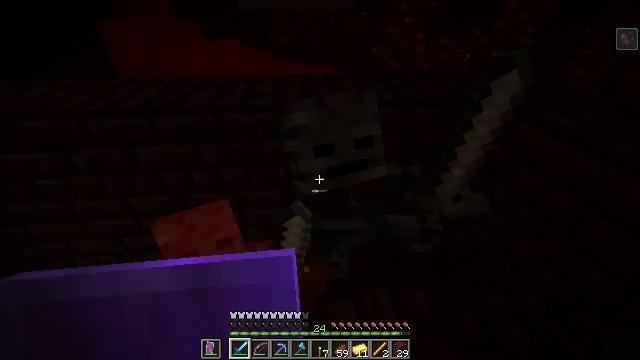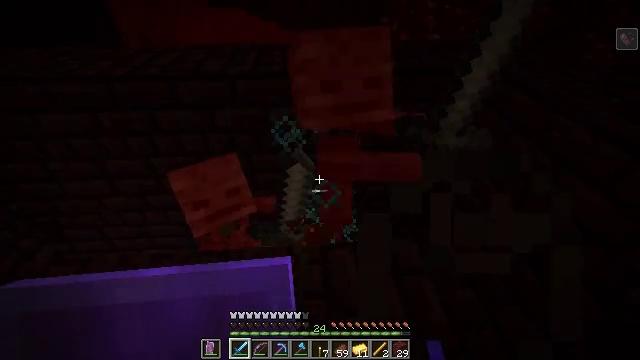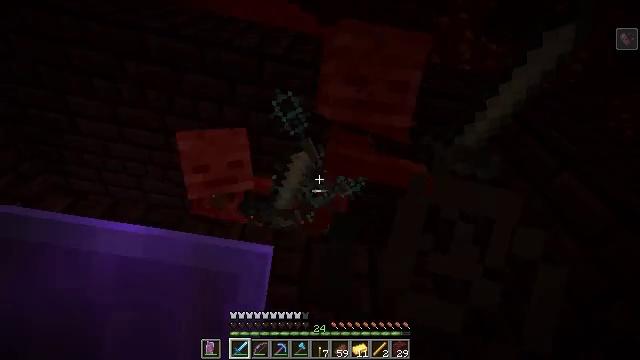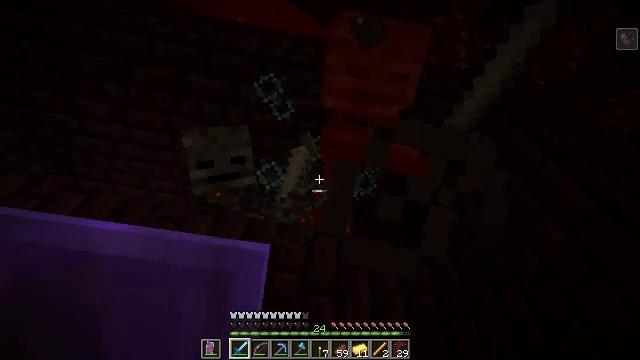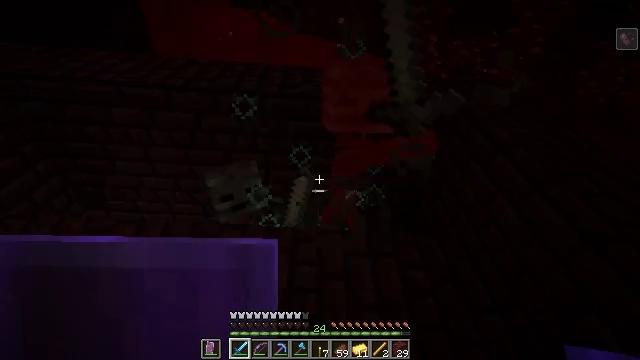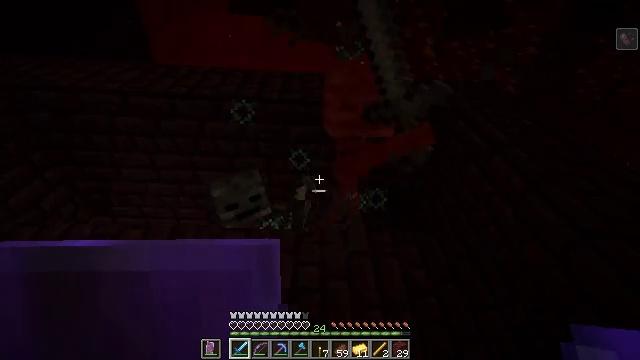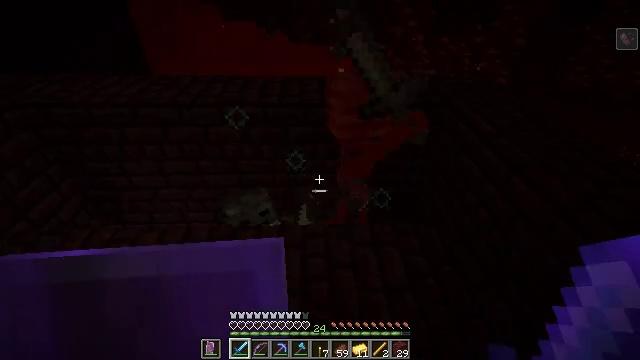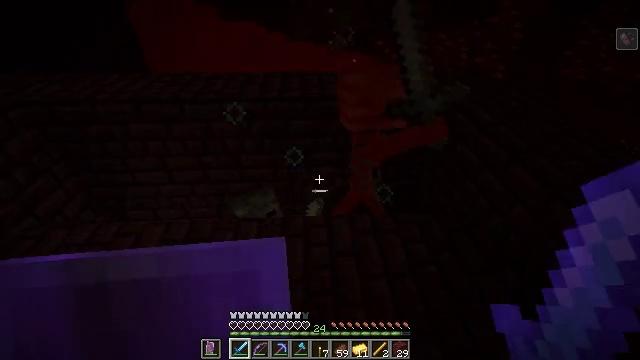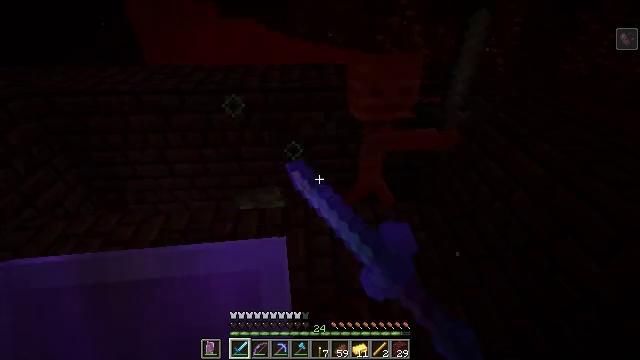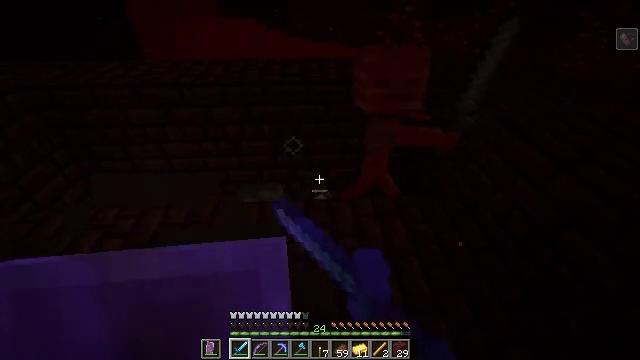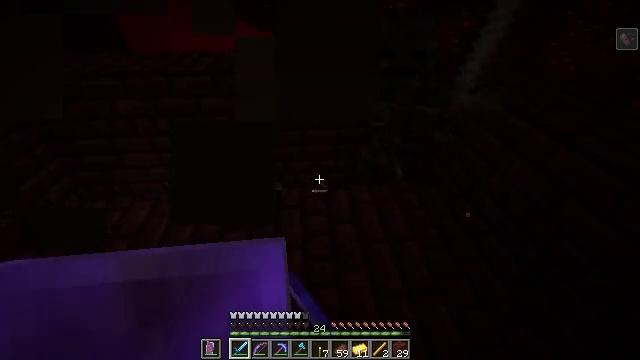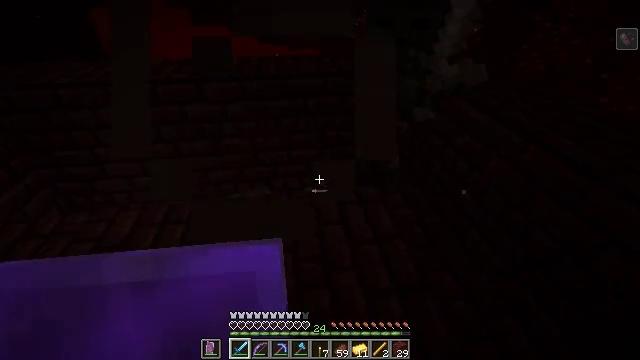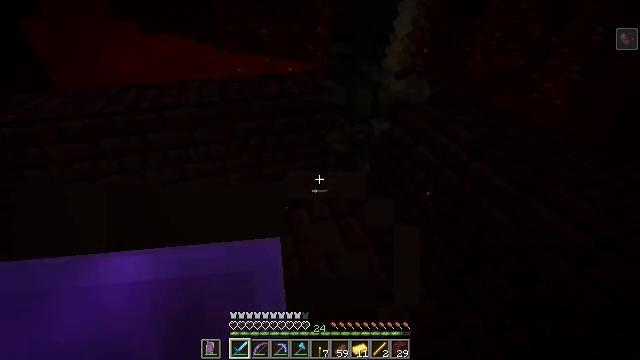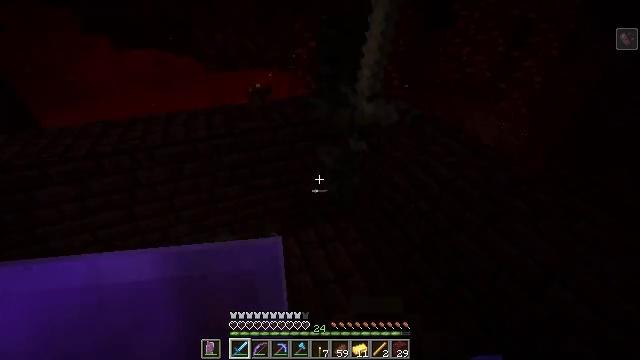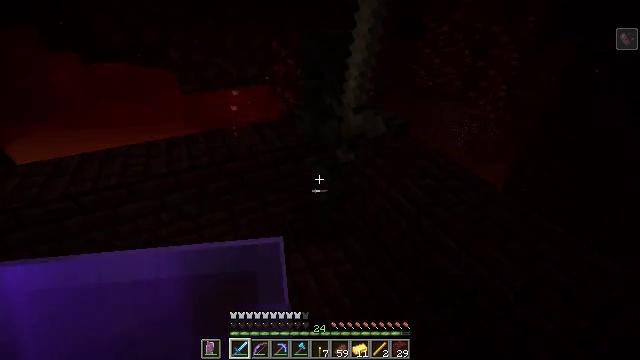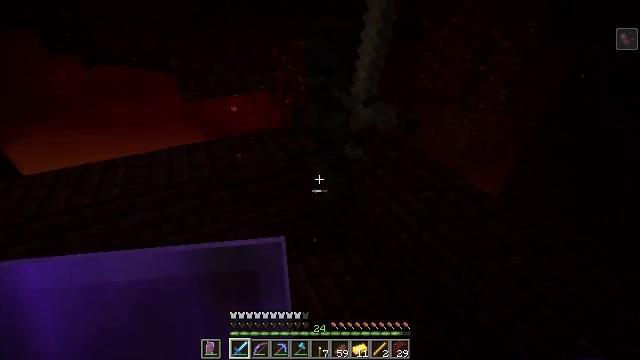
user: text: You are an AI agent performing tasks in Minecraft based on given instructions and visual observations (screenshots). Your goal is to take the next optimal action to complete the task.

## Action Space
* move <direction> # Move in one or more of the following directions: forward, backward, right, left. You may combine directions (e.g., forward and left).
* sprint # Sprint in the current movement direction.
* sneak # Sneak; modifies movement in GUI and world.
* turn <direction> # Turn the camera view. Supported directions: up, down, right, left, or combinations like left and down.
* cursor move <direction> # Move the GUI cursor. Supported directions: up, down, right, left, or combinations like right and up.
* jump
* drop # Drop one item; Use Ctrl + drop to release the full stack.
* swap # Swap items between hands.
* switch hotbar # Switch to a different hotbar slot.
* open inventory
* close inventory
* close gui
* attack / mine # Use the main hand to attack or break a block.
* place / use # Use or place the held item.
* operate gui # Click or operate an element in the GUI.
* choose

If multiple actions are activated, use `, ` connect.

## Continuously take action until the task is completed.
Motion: motion action
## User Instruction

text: Combat the wither skeleton.
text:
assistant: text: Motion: move back, turn left and down, attack / mine
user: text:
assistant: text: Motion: attack / mine
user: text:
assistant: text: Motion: attack / mine
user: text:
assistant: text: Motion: attack / mine
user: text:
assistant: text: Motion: attack / mine
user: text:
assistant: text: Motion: attack / mine
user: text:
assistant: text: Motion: attack / mine
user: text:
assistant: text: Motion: attack / mine
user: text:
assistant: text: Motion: no_op
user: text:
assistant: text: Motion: turn right and up, jump
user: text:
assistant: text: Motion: move forward, turn right, jump
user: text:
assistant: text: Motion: move forward, turn right, jump
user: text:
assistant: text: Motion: move forward, turn right, jump
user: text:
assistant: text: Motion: move forward, turn right
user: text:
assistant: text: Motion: no_op
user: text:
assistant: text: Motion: no_op
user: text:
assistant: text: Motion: turn left and up
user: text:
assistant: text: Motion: turn up
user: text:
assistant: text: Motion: turn right and down, attack / mine
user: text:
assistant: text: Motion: turn right and up, attack / mine
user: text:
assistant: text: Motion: turn right, attack / mine
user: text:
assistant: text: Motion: turn right, attack / mine
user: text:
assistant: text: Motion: turn down, attack / mine
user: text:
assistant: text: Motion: attack / mine
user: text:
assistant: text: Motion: attack / mine
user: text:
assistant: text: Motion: attack / mine
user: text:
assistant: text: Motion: turn right and up, attack / mine
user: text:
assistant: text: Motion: turn right and up
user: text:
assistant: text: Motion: attack / mine
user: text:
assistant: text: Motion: turn left, attack / mine